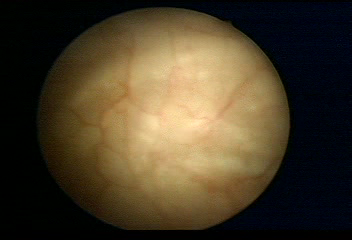
Modality: WLC
Class: Normal mucosa
Bladder cancer association: No